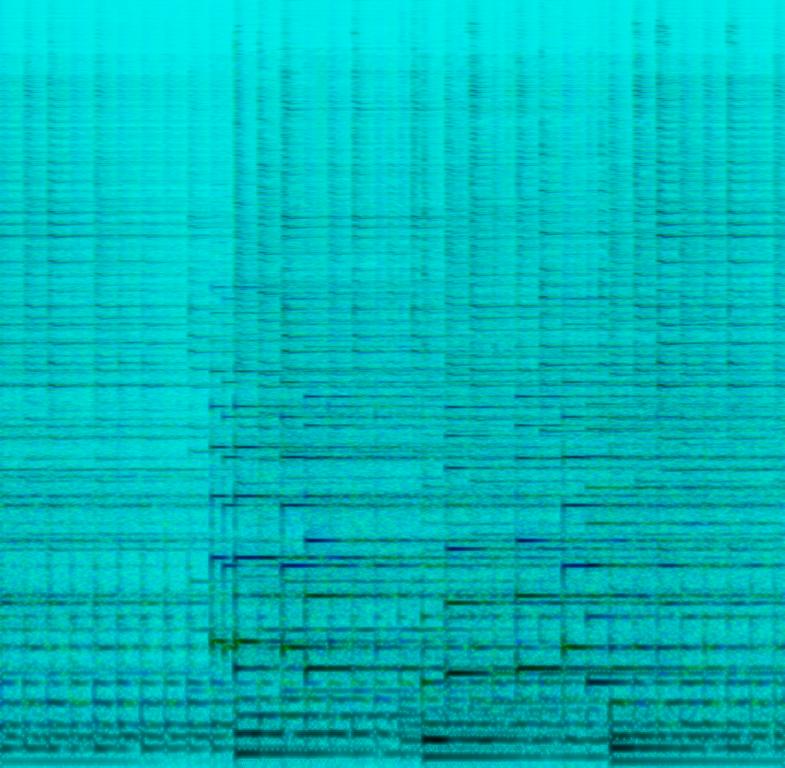
This piece contains a lot of reverb and the instruments are using delay to create long arpeggio landscapes and rhythms. An acoustic guitar is being picked creating an arpeggio melody. A piano is playing a countermelody with a lot of reverb. A synth bassline playing one note in a 8th note rhythm is holding the ground of this composition. This song may be playing while dancing alone in your room.